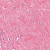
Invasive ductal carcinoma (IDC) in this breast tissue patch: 0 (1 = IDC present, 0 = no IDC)